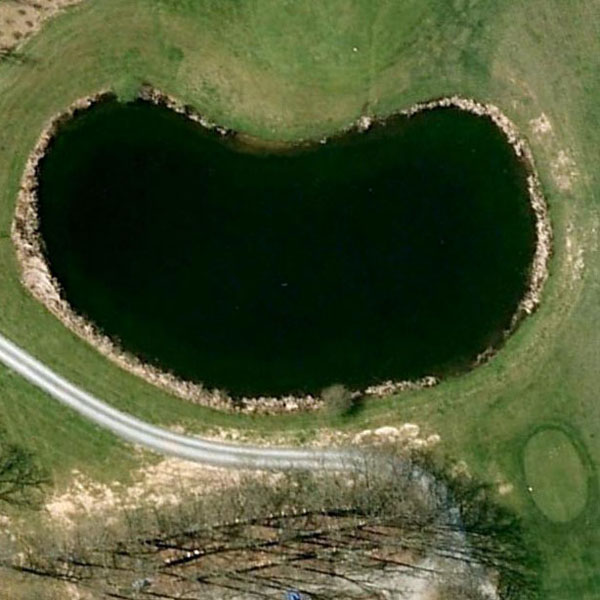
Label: Pond